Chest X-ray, AP view. Patient: 49 years old, sex M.
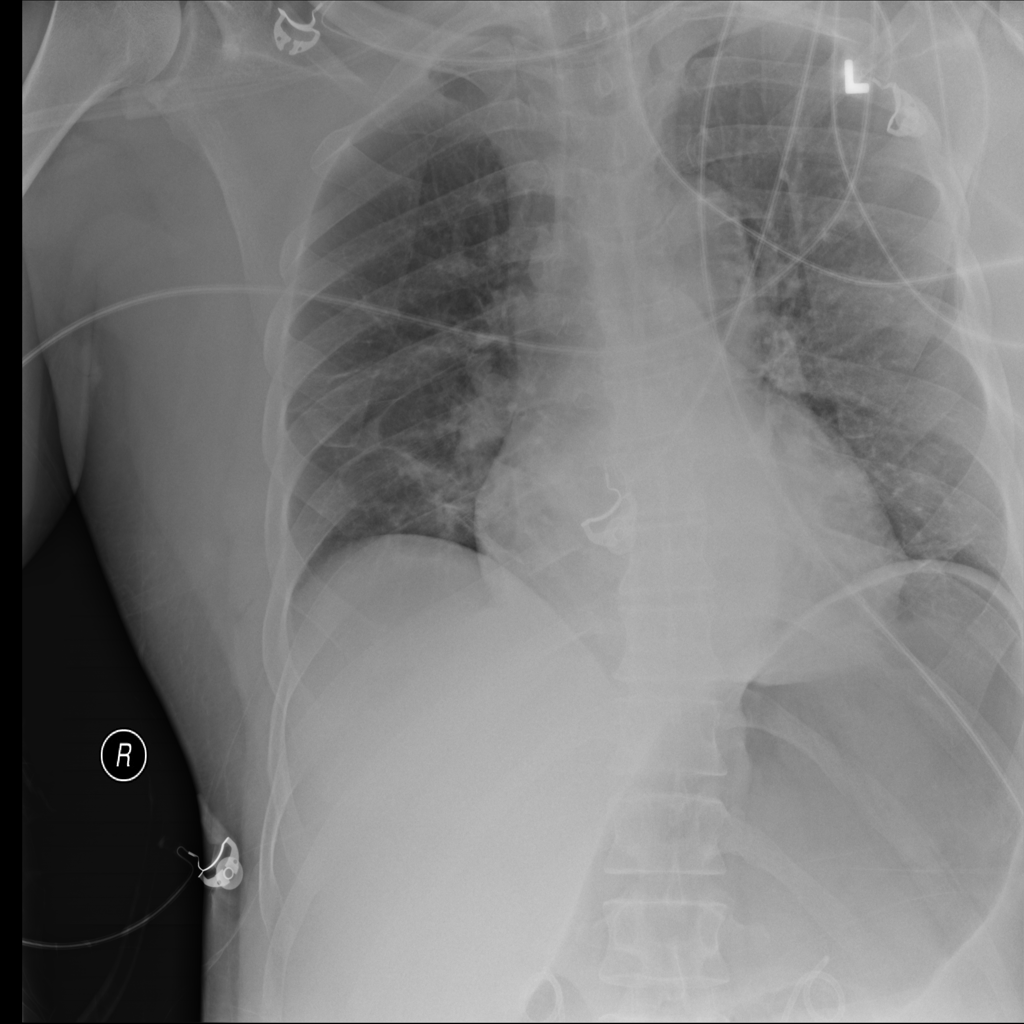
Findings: Atelectasis